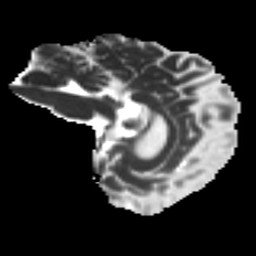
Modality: MD
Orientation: sagittal
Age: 39
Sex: male
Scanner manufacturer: ge
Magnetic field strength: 3 T
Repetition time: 7.8 s
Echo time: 0.061 s